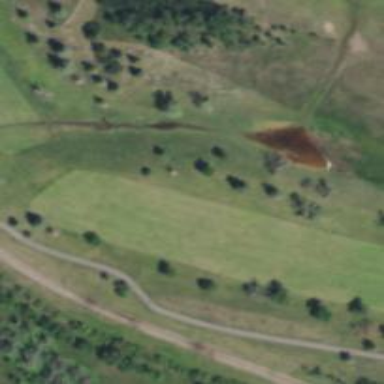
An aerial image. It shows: Golf hole.